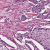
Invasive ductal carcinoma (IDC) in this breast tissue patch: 1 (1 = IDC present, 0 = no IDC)